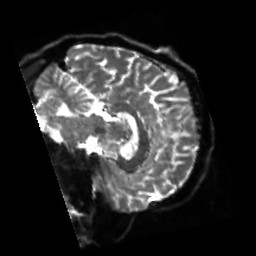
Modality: sbref
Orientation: sagittal
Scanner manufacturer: siemens
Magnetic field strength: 3 T
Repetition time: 4 s
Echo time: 0.0594 s